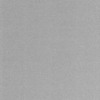
Label: dusty